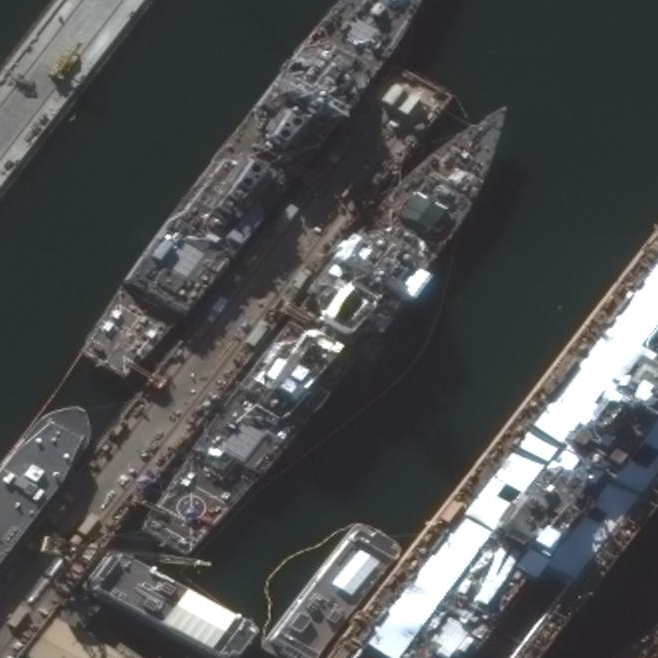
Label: destroyer